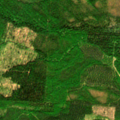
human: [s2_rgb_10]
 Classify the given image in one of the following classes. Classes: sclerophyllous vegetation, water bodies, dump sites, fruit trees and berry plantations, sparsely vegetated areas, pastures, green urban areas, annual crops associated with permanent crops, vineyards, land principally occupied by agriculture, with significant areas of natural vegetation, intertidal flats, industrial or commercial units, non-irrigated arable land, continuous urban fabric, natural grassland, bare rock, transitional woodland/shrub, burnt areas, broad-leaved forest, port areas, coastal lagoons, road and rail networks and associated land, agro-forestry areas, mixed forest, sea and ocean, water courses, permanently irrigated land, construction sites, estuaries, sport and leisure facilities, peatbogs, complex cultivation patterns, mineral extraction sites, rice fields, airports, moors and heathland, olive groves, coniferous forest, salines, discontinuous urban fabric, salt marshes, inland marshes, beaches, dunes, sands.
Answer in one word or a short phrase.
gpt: coniferous forest, mixed forest, transitional woodland/shrub